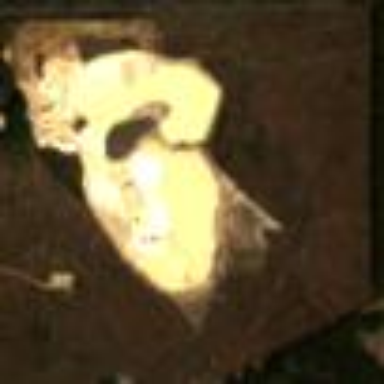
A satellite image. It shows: Quarry extracting sand as natural resource.